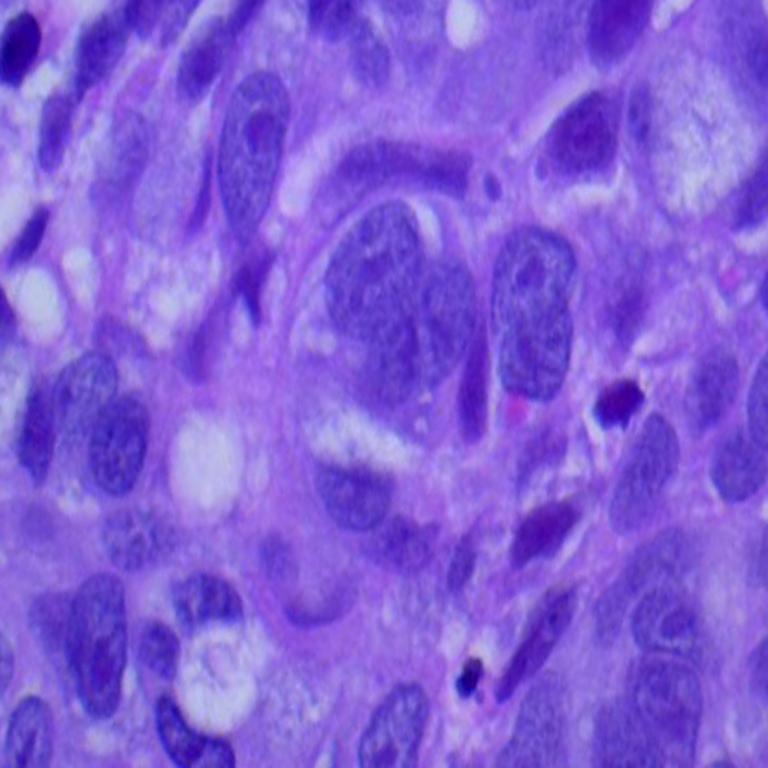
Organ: lung
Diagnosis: squamous carcinomas